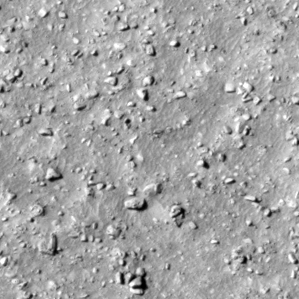
Label: non_frost